This grayscale texture is a bearing vibration snapshot reshaped row-by-row into a square image. Diagnose the bearing from this image, choosing from: normal, inner_race, outer_race, ball.
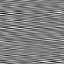
Answer: outer_race